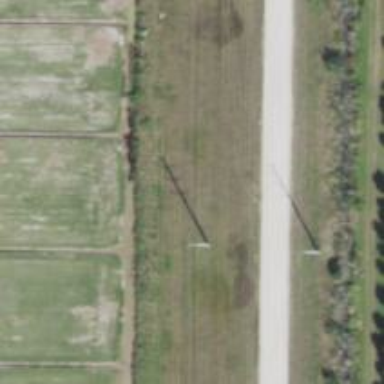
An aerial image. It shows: Power pole.